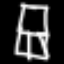
Label: chair